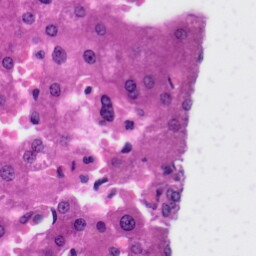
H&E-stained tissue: Liver